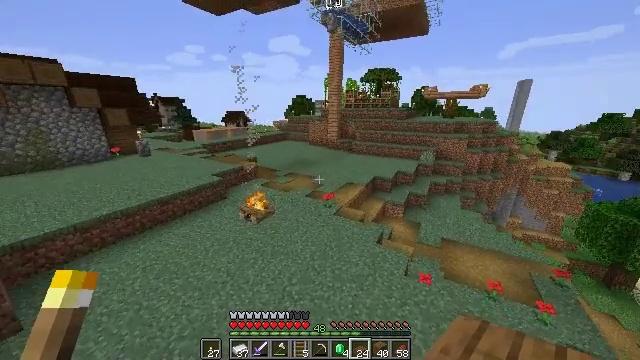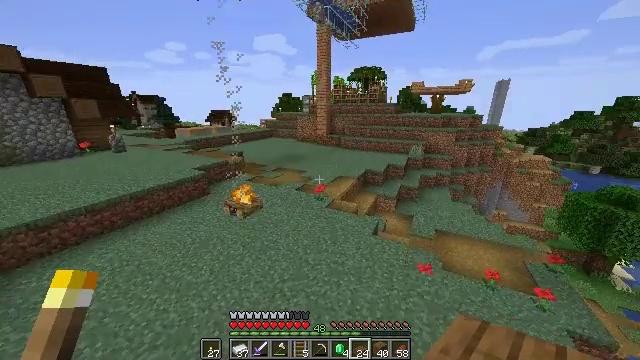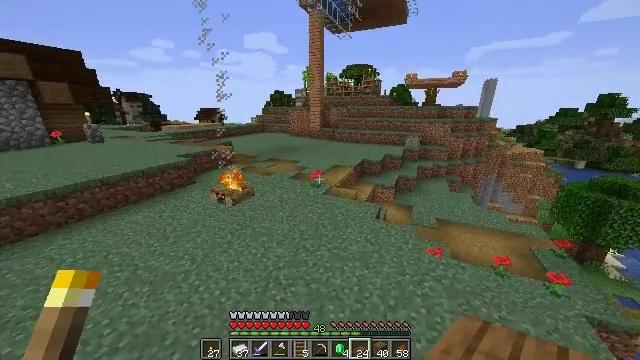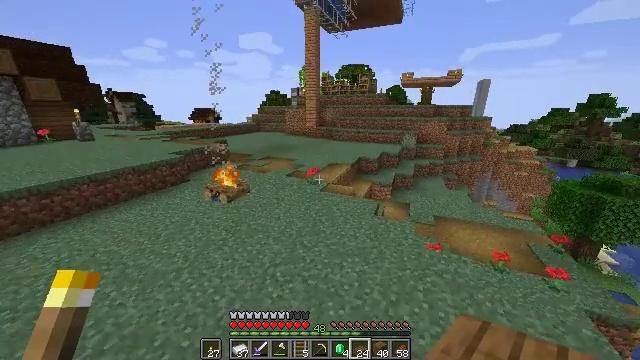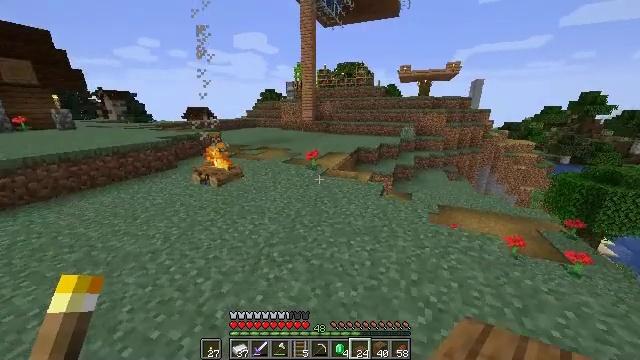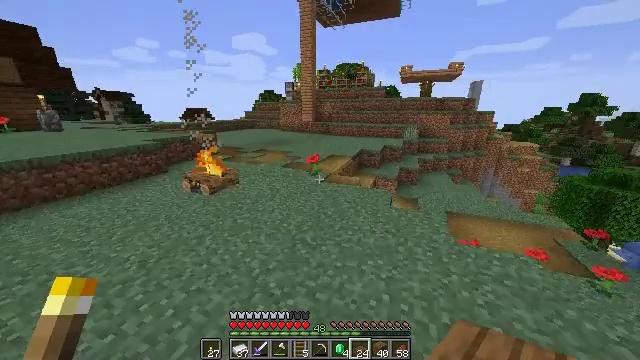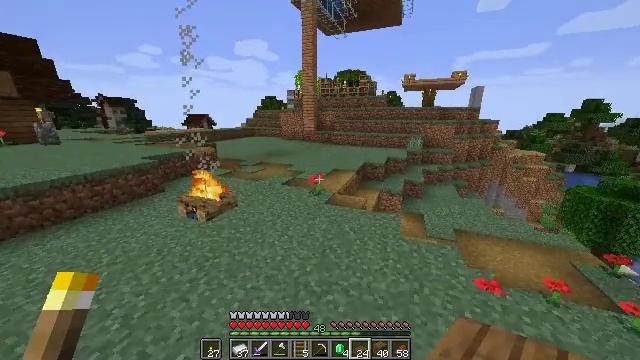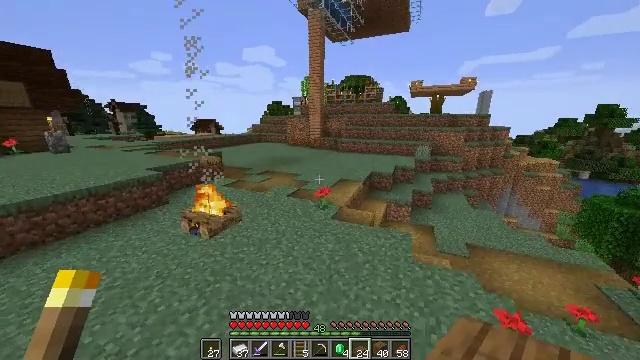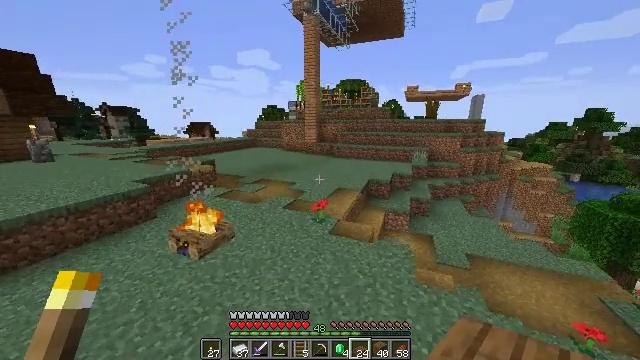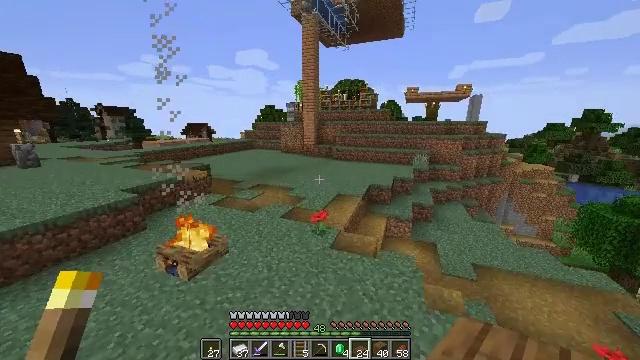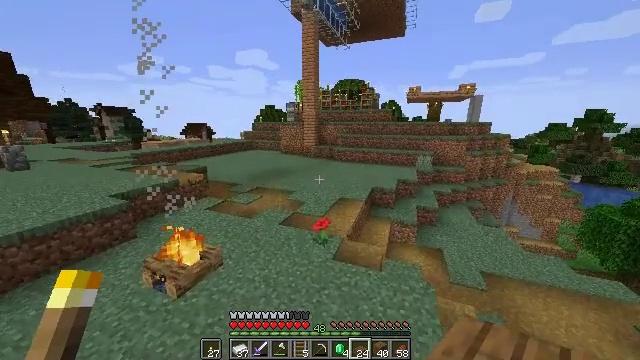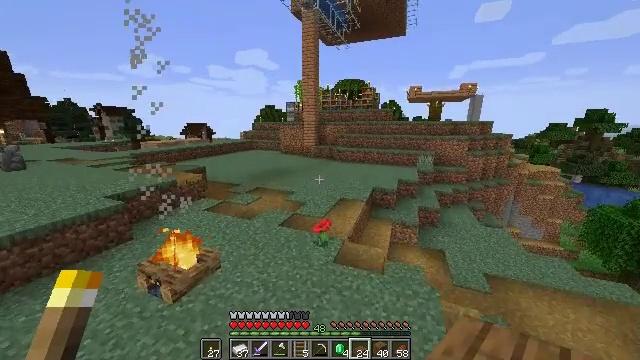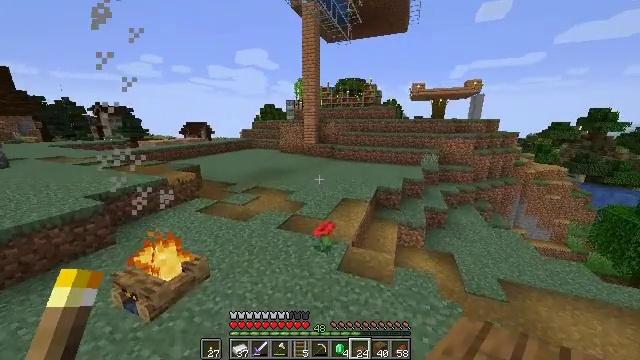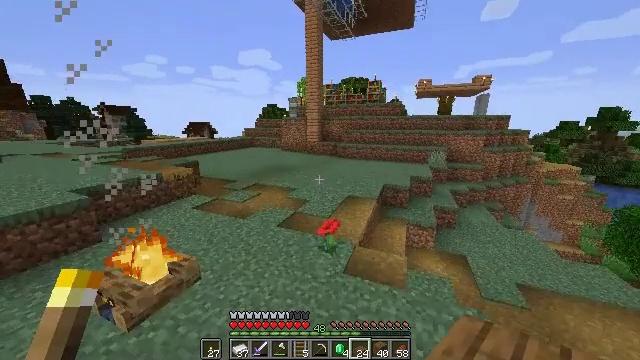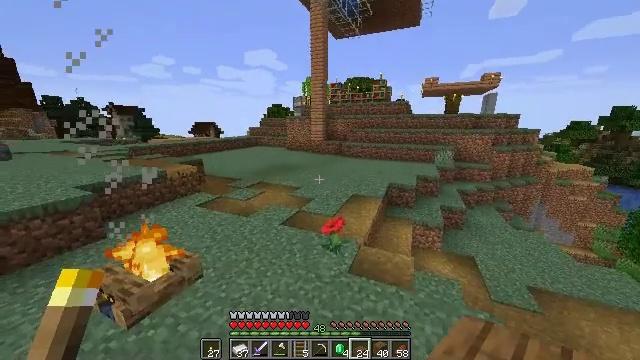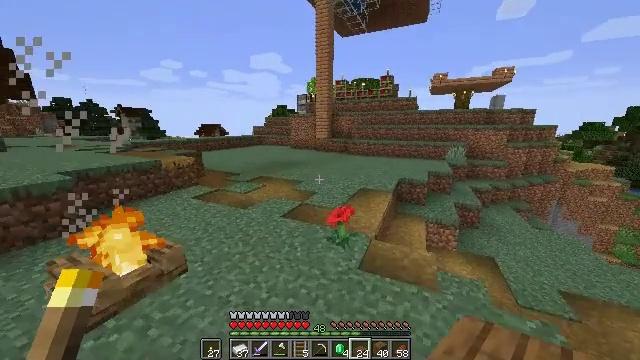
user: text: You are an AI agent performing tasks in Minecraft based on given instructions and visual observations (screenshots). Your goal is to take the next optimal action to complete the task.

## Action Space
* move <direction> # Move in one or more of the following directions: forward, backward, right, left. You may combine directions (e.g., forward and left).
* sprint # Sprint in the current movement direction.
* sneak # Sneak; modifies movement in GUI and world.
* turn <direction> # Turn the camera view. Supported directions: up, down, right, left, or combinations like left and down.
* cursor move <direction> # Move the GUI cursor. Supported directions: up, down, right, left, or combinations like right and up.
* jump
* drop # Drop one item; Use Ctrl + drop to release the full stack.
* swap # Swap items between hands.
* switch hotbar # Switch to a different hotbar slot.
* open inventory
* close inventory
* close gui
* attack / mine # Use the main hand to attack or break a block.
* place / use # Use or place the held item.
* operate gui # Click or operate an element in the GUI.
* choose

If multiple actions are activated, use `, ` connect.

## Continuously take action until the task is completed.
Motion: motion action
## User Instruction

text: Remove a spruce slab from the inventory.
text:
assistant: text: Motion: move forward, turn right, jump
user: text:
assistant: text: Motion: move forward, turn right, jump
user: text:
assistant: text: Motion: move forward, sprint, turn right, jump
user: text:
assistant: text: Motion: move forward, sprint, turn right, jump
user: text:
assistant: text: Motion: move forward, sprint, jump
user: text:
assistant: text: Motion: move forward, turn up, jump
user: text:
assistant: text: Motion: move forward, turn left and up, jump
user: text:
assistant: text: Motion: move forward, turn right, jump
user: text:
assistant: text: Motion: move forward, sprint, jump
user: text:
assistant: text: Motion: move forward, sprint, jump
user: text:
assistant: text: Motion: move forward, sprint, jump
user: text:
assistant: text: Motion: move forward, jump
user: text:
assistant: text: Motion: move forward, jump
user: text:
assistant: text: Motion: move forward, sprint, turn left, jump
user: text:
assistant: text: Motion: move forward, sprint, turn left, jump
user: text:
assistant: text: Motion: move forward, sprint, jump
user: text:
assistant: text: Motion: move forward, jump
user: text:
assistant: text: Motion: move forward, jump
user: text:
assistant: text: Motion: move forward, jump
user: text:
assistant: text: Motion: move forward, sprint, jump
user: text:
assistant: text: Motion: move forward, sprint, jump
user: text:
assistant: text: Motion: move forward, sprint, jump
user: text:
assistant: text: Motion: move forward, sprint, jump
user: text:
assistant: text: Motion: move forward, jump
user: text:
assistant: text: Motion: move forward, jump
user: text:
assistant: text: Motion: move forward, sprint, jump
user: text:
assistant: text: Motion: move forward, sprint, jump
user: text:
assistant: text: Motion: move forward, sprint, jump
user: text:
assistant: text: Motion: move forward, sprint, jump
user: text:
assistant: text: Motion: move forward, jump